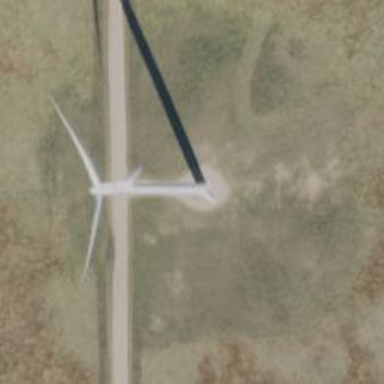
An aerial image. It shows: Wind generator powered by horizontal axis wind turbine.